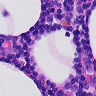
Metastatic tissue present: no